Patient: sex F, age 44
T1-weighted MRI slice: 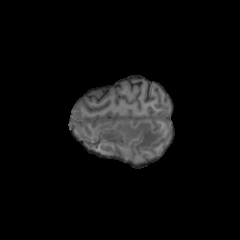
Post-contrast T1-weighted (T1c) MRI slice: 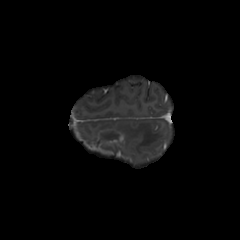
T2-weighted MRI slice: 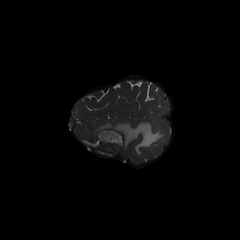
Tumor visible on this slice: yes
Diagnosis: Glioblastoma, IDH-wildtype
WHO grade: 4